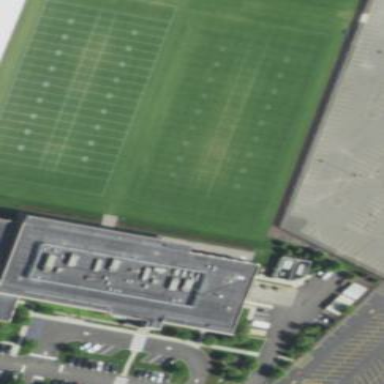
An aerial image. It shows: Pitch for American football.